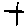
Label: line